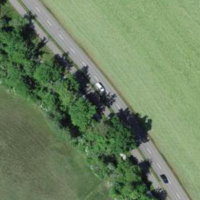
EUNIS habitat code: 23
Species observed at this site:
Salvia pratensis